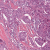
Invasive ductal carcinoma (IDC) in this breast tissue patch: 1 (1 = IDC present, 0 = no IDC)